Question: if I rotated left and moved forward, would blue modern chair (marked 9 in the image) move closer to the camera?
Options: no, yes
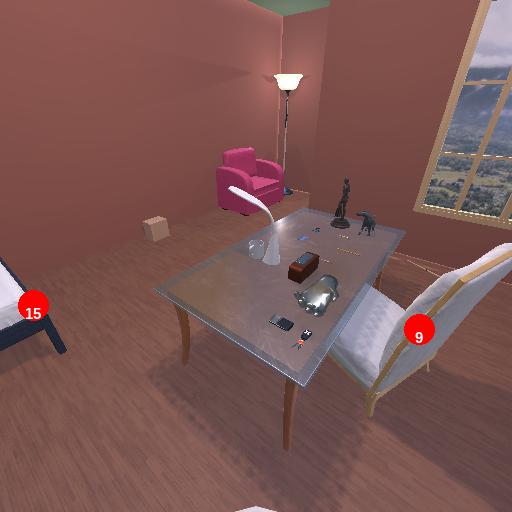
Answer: no